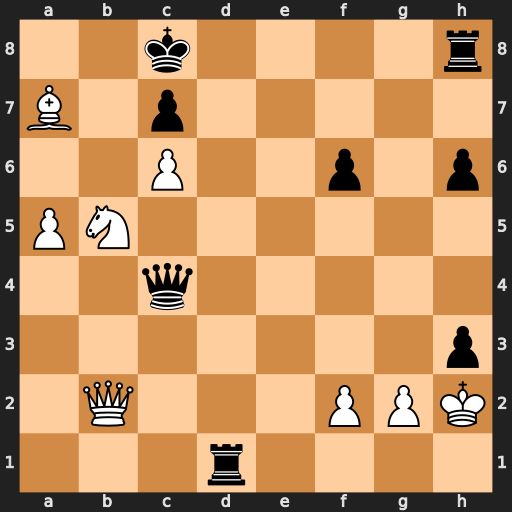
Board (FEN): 2k4r/B1p5/2P2p1p/PN6/2q5/7p/1Q3PPK/3r4
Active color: w
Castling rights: -
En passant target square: -
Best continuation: Nd6+ Rxd6 Qb8#